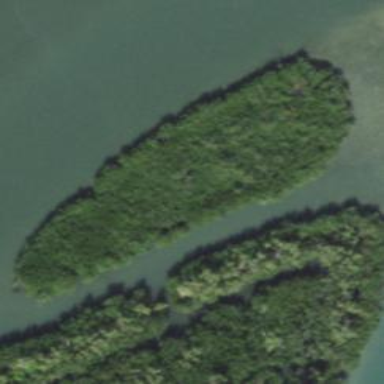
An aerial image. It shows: Islet.